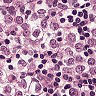
Metastatic tissue present: yes